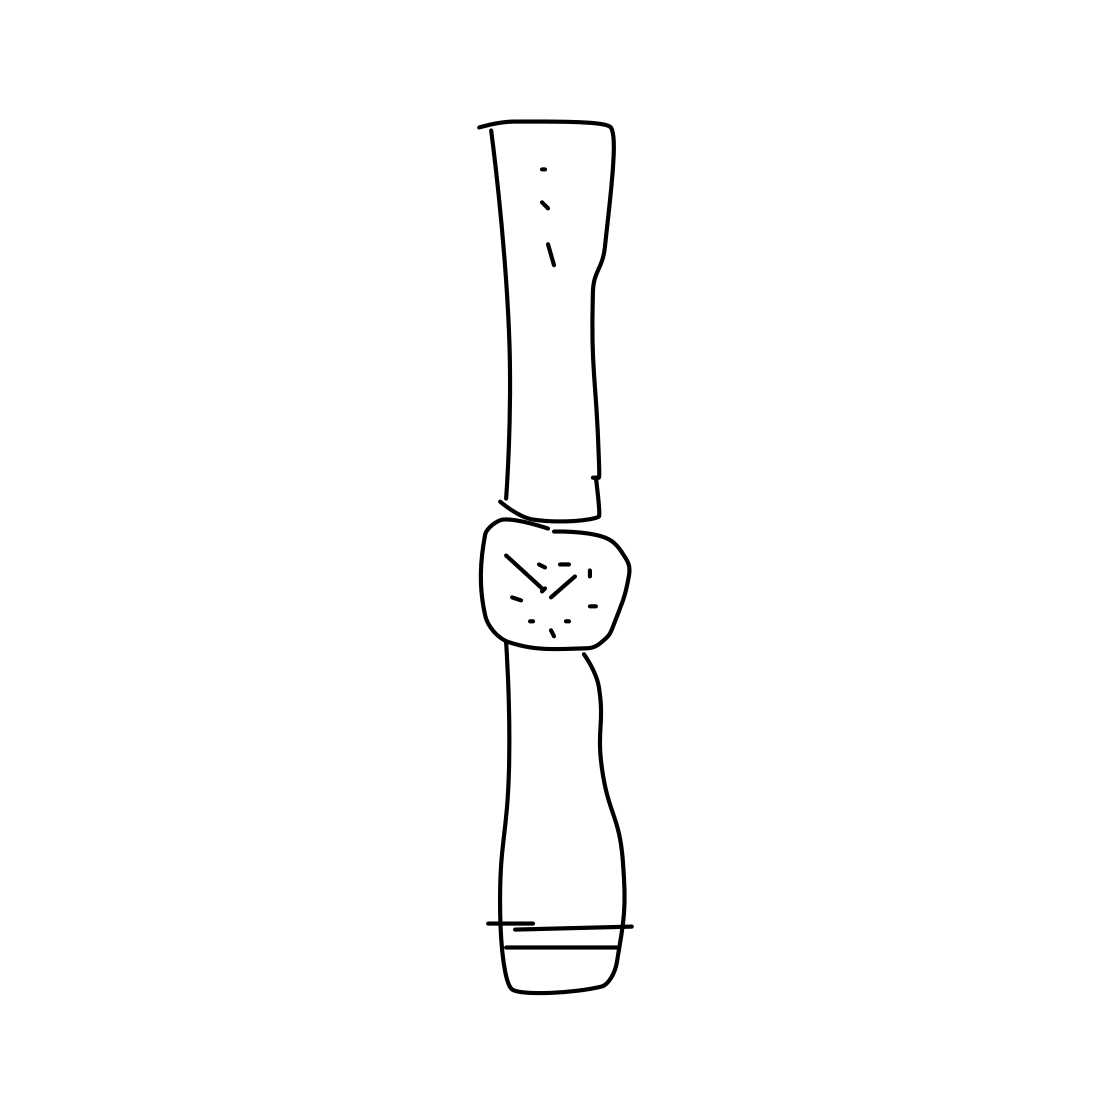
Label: wrist-watch